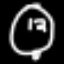
Label: clock